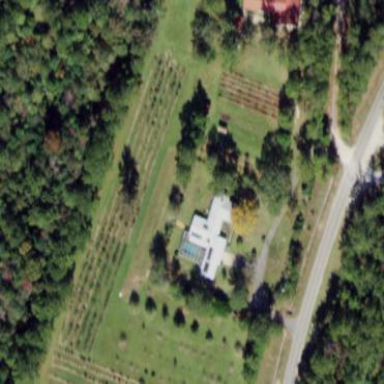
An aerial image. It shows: Plant nursery cultivating trees.